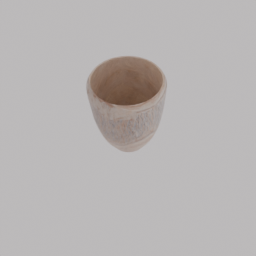
Label: decoration